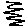
Label: zigzag